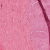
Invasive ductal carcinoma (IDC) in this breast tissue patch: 0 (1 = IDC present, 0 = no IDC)